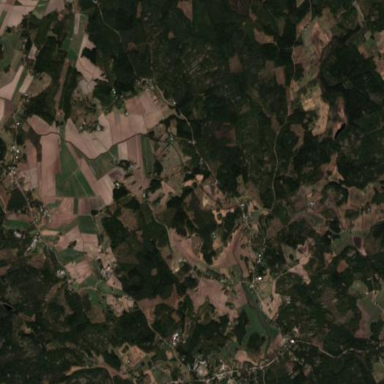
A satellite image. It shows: Farmland area with natural mix farm.